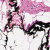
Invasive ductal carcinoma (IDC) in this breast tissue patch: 0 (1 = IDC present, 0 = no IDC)